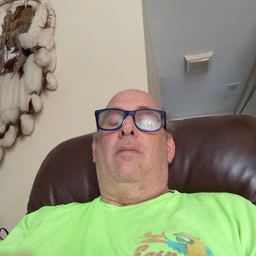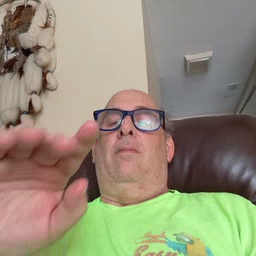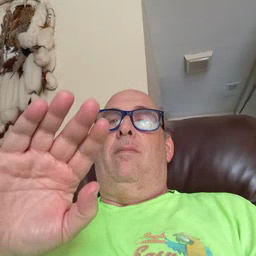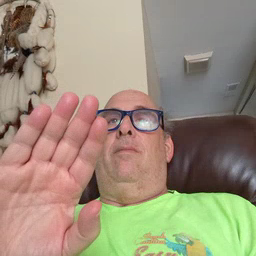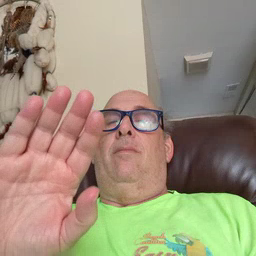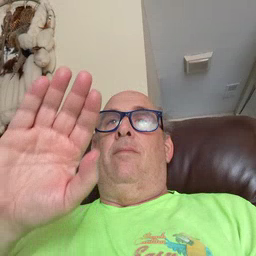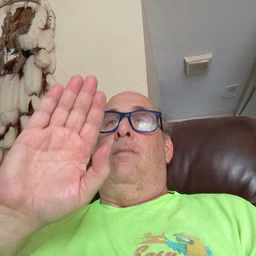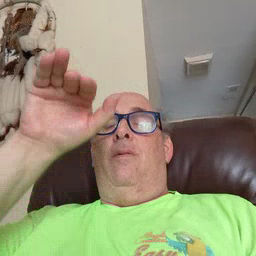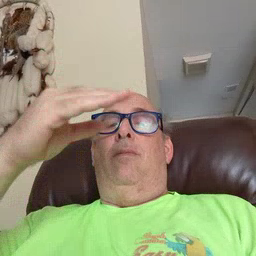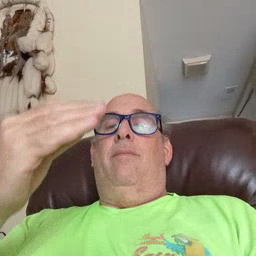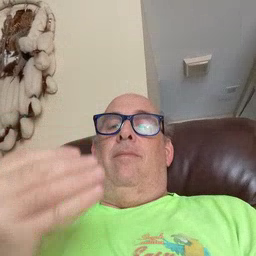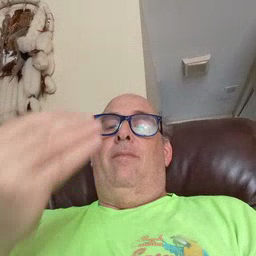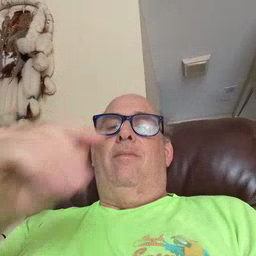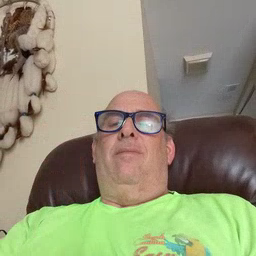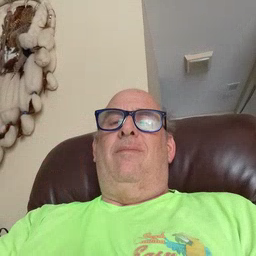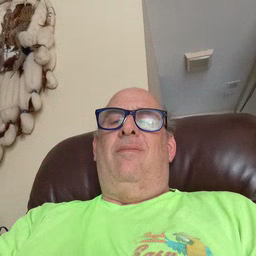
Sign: mitten